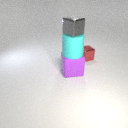
large purple rubber cube to the left of small red metal cube